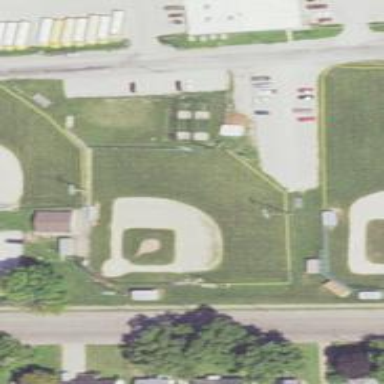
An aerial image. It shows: Softball pitch for leisure and sport activities.